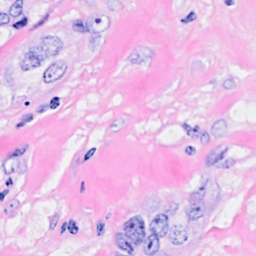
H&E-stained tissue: Breast